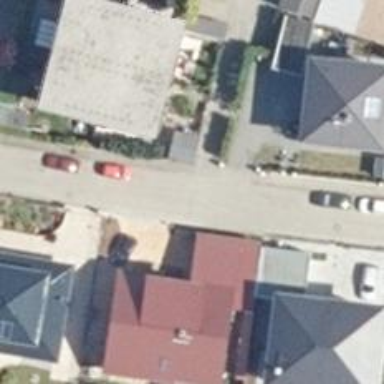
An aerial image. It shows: Living street.